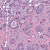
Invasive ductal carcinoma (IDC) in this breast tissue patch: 1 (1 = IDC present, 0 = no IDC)